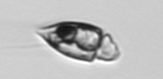
Label: Amphidinium